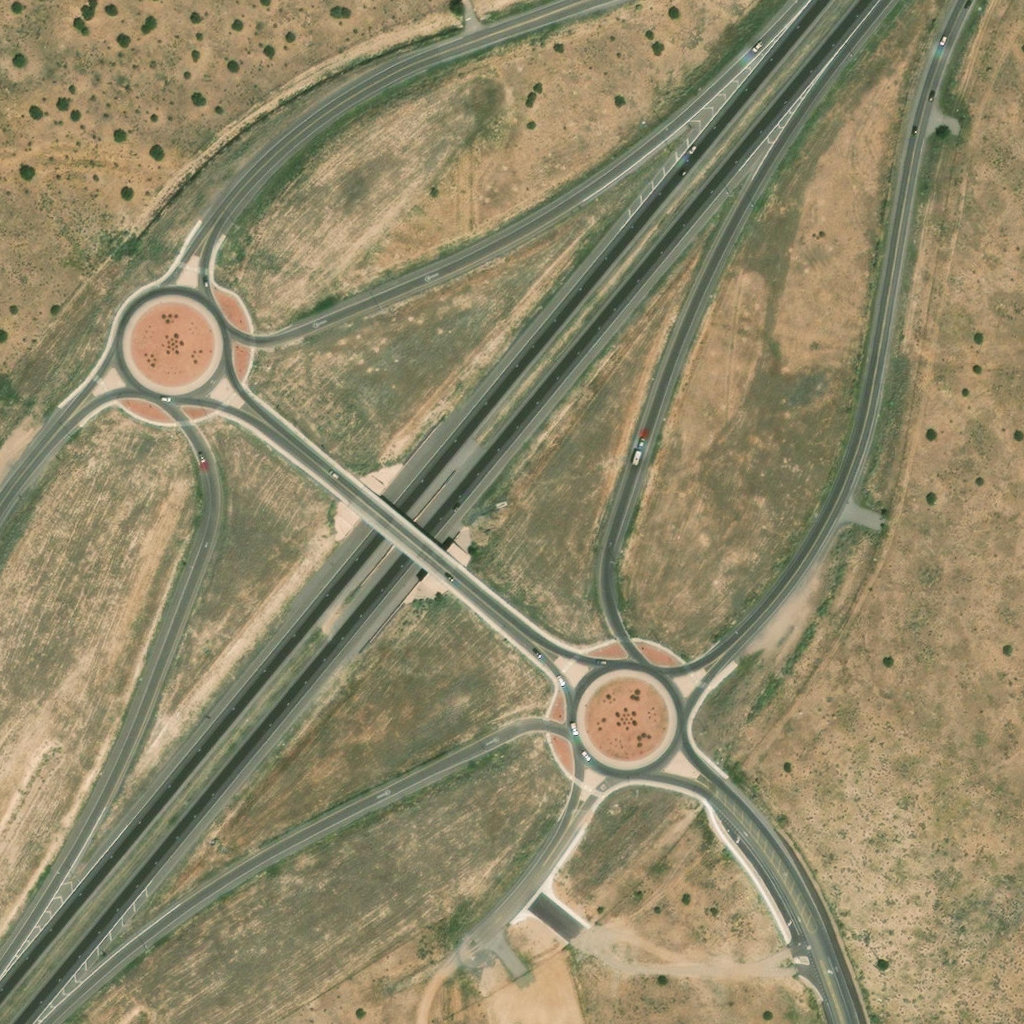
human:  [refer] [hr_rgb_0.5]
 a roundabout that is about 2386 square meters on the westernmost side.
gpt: <box>[[9, 26, 24, 40, 0]]</box>

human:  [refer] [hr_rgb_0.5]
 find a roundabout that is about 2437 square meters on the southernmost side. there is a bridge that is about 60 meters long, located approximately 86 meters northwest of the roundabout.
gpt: <box>[[54, 63, 68, 76, 0]]</box>

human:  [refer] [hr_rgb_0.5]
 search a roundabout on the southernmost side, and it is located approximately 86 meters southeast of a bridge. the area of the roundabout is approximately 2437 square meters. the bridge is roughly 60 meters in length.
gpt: <box>[[54, 63, 68, 76, 0]]</box>